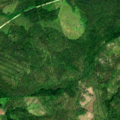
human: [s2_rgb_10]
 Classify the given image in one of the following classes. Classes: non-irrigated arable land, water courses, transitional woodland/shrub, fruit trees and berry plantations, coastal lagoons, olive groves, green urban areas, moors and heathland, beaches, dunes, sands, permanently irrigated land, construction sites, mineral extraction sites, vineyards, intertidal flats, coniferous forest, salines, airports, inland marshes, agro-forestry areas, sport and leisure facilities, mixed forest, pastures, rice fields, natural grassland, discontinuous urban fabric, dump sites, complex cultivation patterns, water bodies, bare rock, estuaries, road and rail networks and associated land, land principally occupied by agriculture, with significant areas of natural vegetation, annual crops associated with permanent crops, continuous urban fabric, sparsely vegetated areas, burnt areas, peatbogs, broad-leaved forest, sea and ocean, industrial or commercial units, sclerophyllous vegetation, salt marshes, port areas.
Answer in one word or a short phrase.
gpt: coniferous forest, transitional woodland/shrub